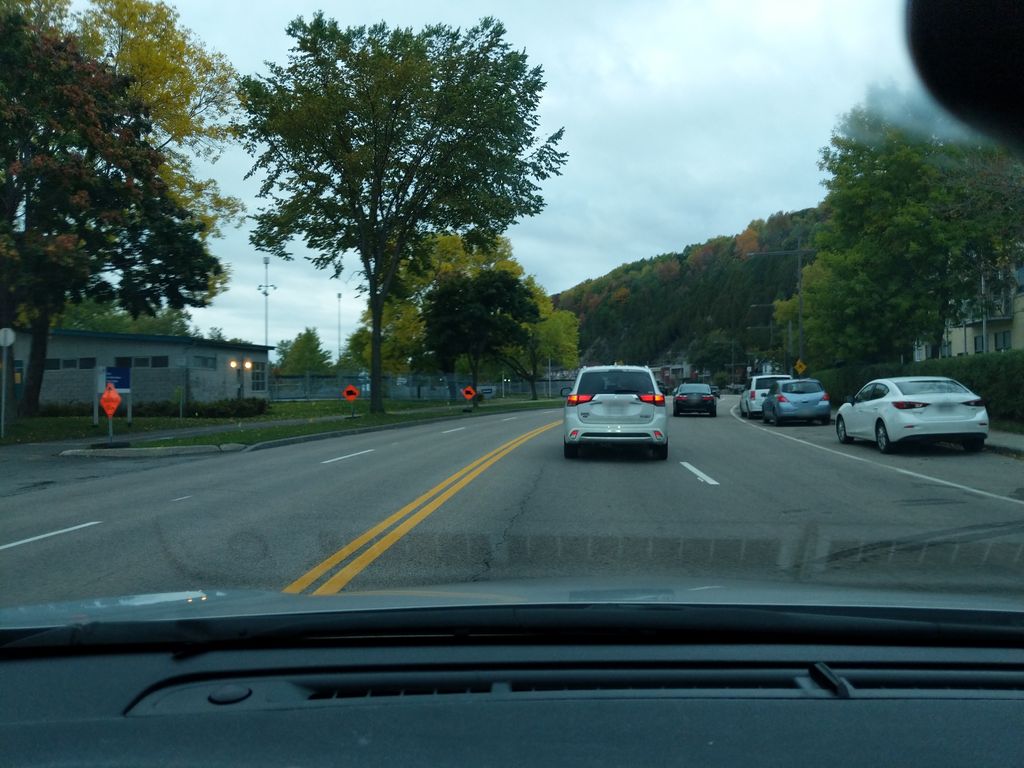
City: quebec_city